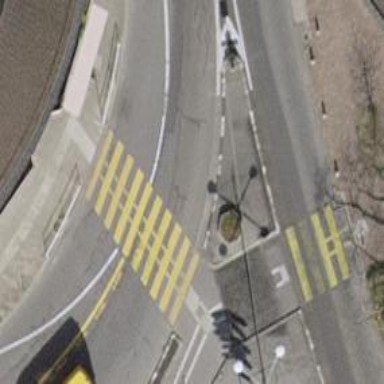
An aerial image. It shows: Uncontrolled crossing on the road.